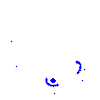
Particle: pion